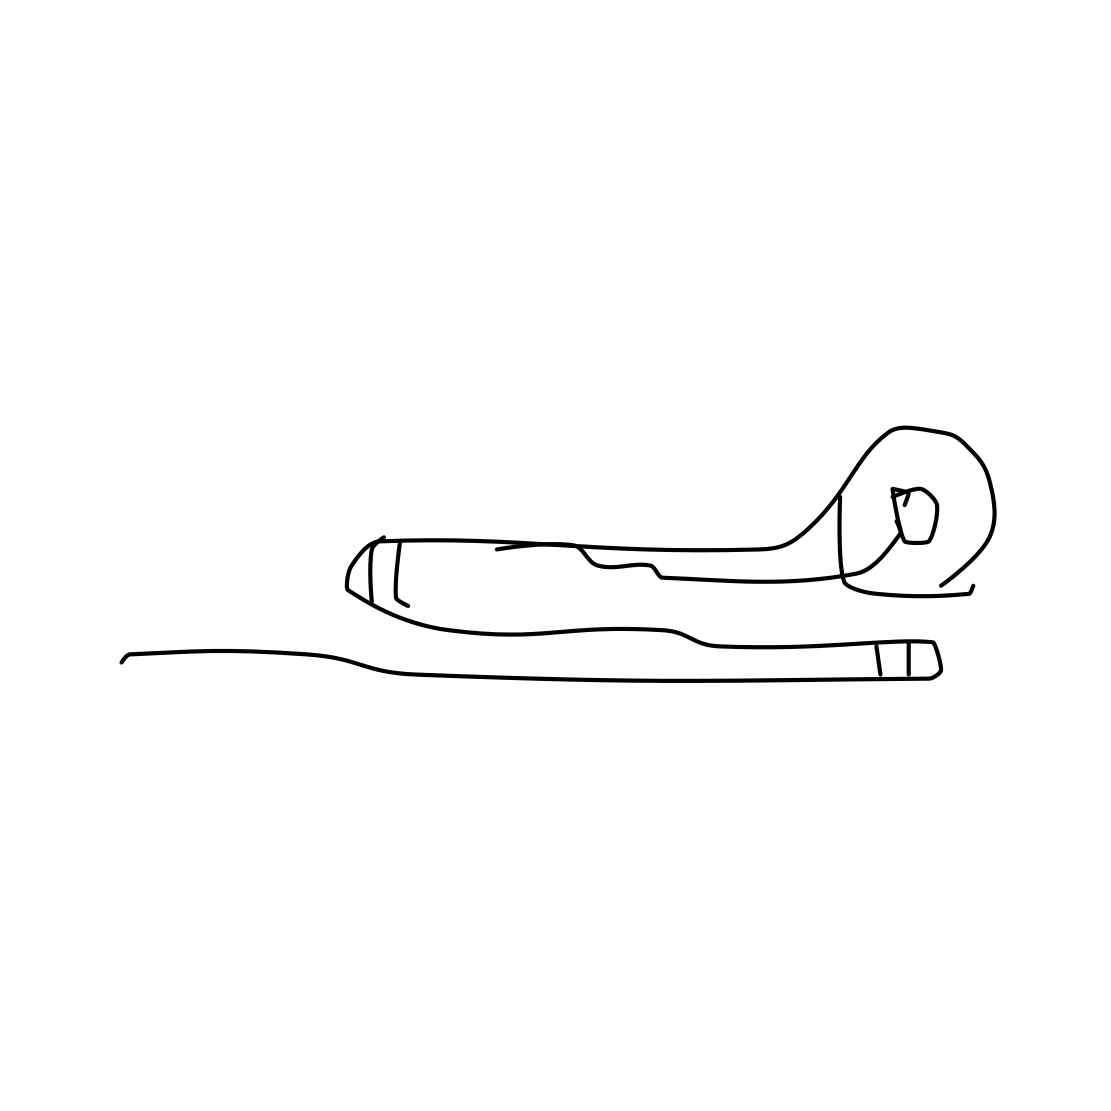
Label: trombone